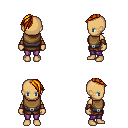
a pixel art fantasy rpg character, female body template, human, tanned skin, leather chest armor, magenta pants, dark blonde long mohawk hairstyle, cloth bracers, four views (front, back, left, right), 2x2 character sprite sheet, small pixel art, hard edges, no anti-aliasing